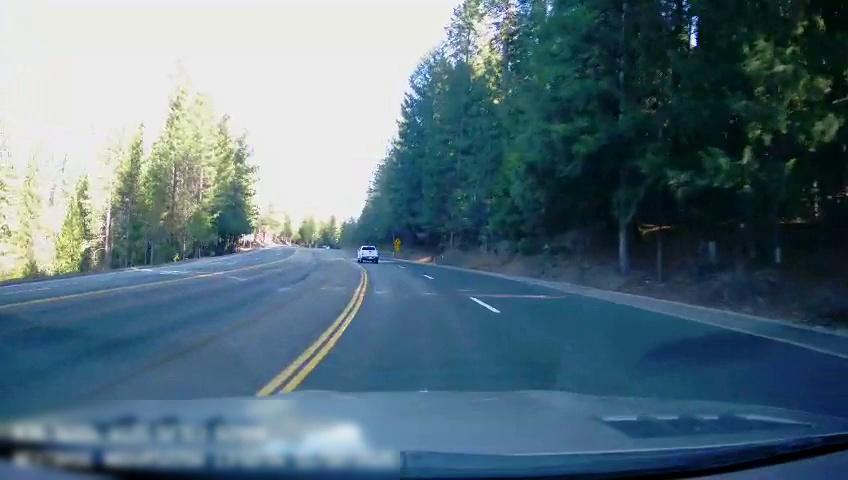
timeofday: Day
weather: Sunny
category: Drivable Space
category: Vehicles | Truck
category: Lanes | Current Lane
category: Lanes | Alternate Lane
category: Lanes | Current Lane
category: Lanes | Alternate Lane
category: Lanes | Opposite Lane
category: Lanes | Opposite Lane
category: Lanes | Opposite Lane